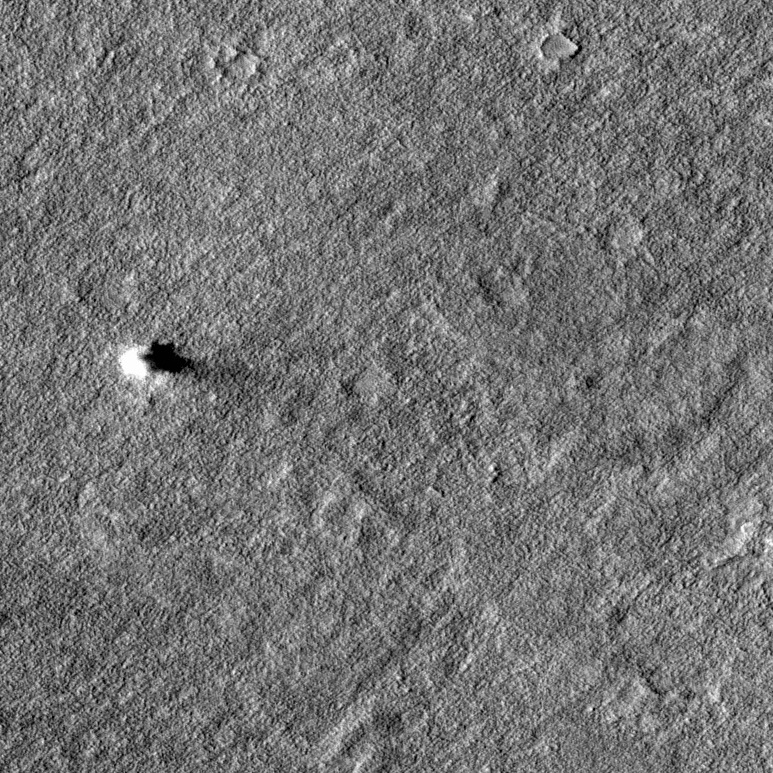
Label: dustdevil